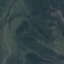
Land use / land cover: HerbaceousVegetation